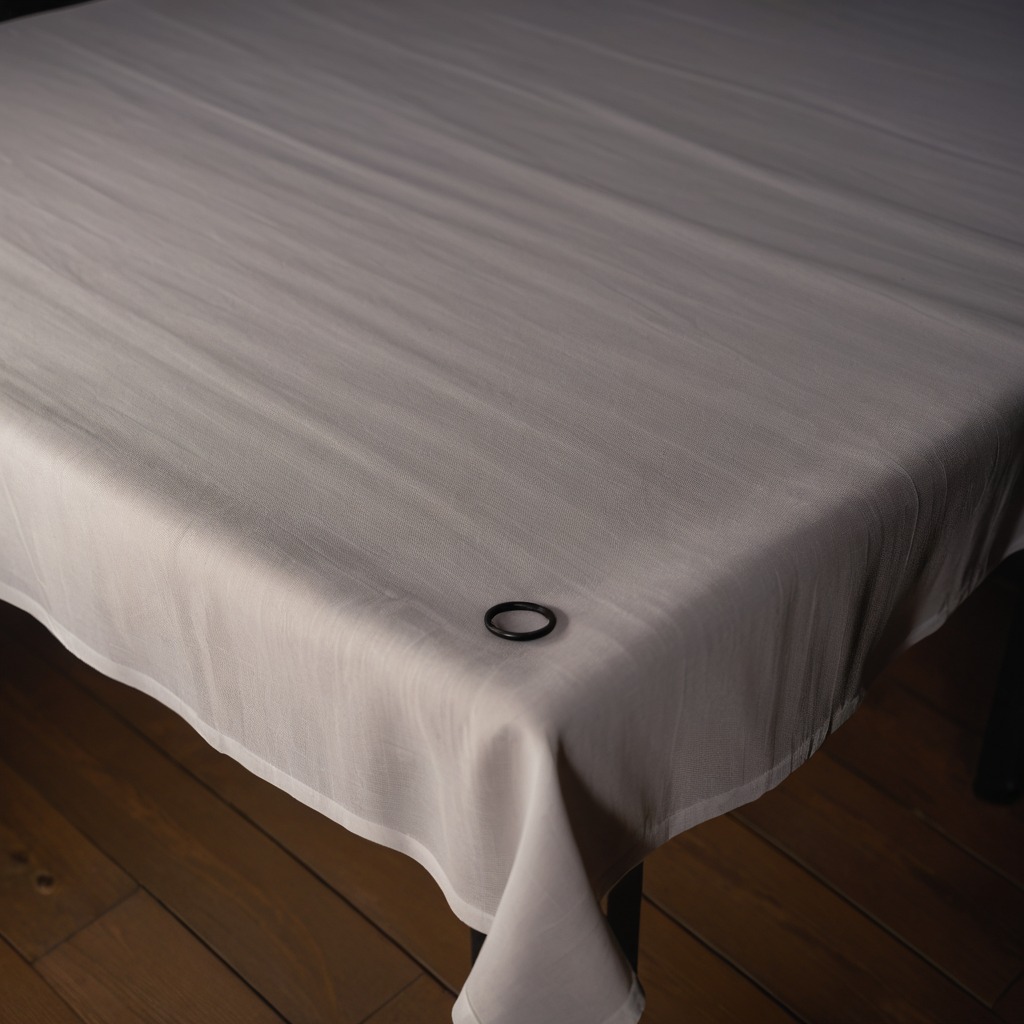
A rubber O-ring lying on the wooden table.